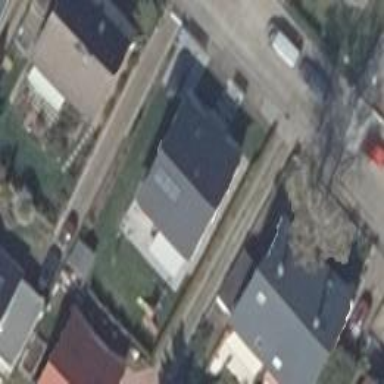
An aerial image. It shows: Detached building with gabled roof.